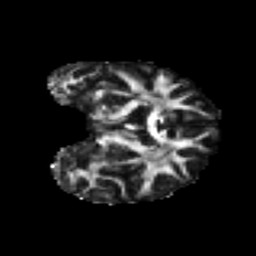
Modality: FA
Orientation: coronal
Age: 22
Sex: female
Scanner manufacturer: ge
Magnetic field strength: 3 T
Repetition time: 7.8 s
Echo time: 0.0606 s